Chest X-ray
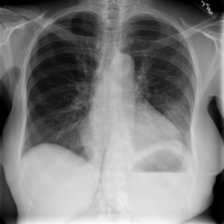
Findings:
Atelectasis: negative
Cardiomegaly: positive
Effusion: negative
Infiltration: negative
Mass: negative
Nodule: negative
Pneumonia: negative
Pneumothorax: negative
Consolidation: negative
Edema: negative
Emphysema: negative
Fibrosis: negative
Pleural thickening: negative
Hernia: negative